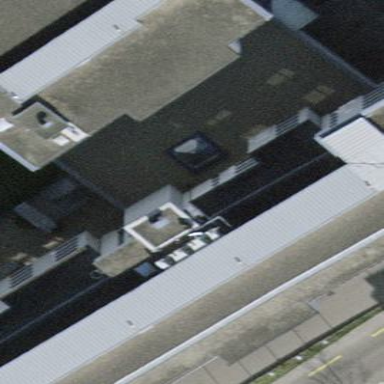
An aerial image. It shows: Hotel building.